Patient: sex M, age 58
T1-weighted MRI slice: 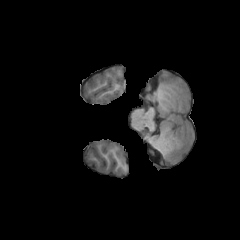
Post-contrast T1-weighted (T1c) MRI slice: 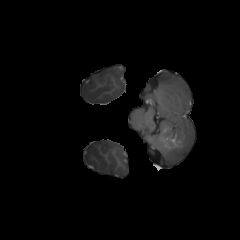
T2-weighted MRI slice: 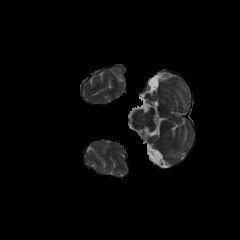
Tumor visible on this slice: no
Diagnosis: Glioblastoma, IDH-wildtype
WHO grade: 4